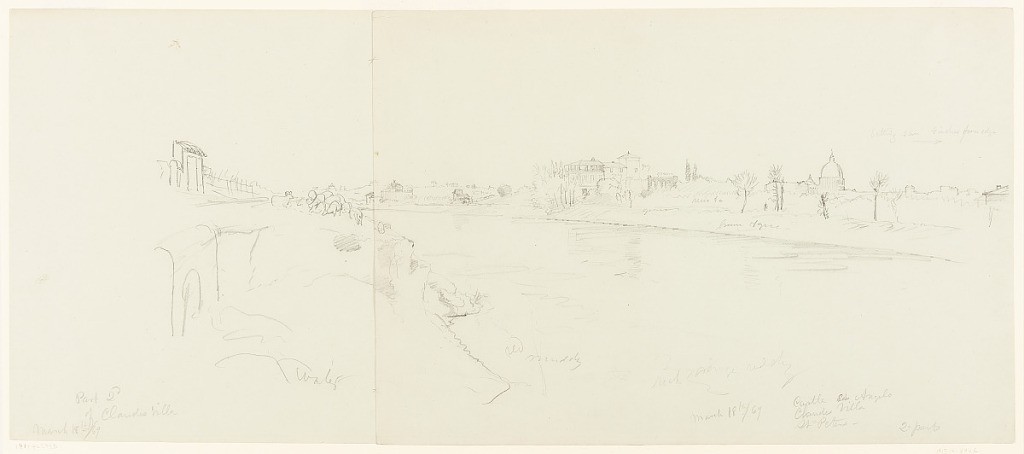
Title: View of the Castel Sant'Angelo, Claude's Villa, and St. Peter's, Rome, Italy, Part Two
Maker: Frederic Edwin Church, American, 1826–1900
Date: March 18, 1869
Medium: Graphite on gray-green wove paper
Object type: Drawing
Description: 1917-4-594-b: Landscape sketch showing the first part of a panor...;     1917-4-594-c: Landscape sketch showing the first part of a panor...